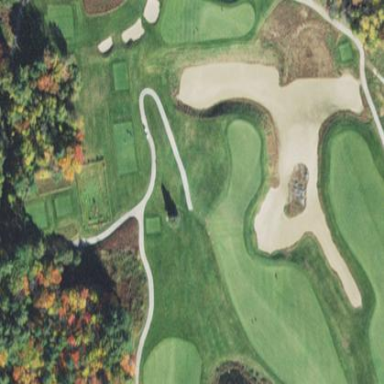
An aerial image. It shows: Golf bunker filled with natural sand.